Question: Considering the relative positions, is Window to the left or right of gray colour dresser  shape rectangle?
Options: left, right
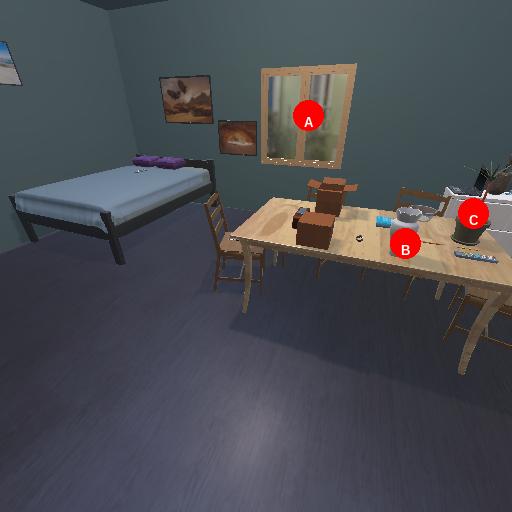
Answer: left